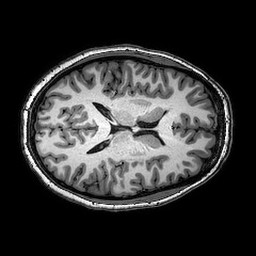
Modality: T1w
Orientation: axial
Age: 24
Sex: female
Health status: healthy
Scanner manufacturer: philips
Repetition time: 0.00823 s
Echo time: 0.00378 s